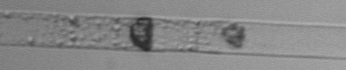
Label: Dactyliosolen_blavyanus